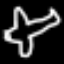
Label: airplane